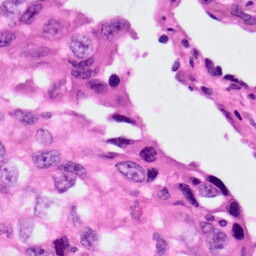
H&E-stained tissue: Lung